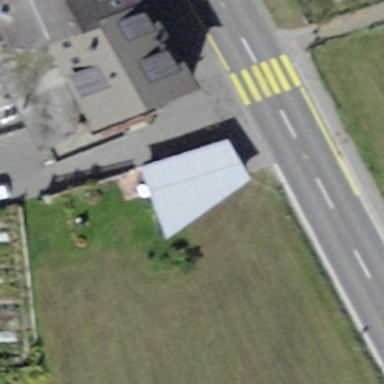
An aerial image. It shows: Shed.